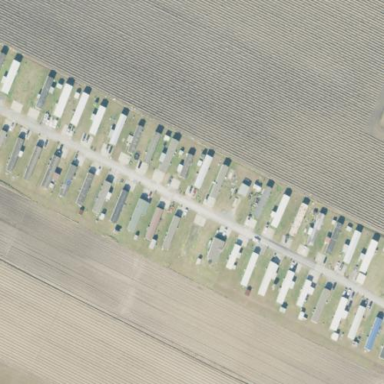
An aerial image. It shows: Residential area designated as trailer park.